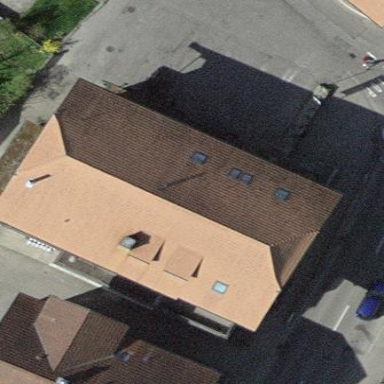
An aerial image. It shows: Half-hipped roof building.